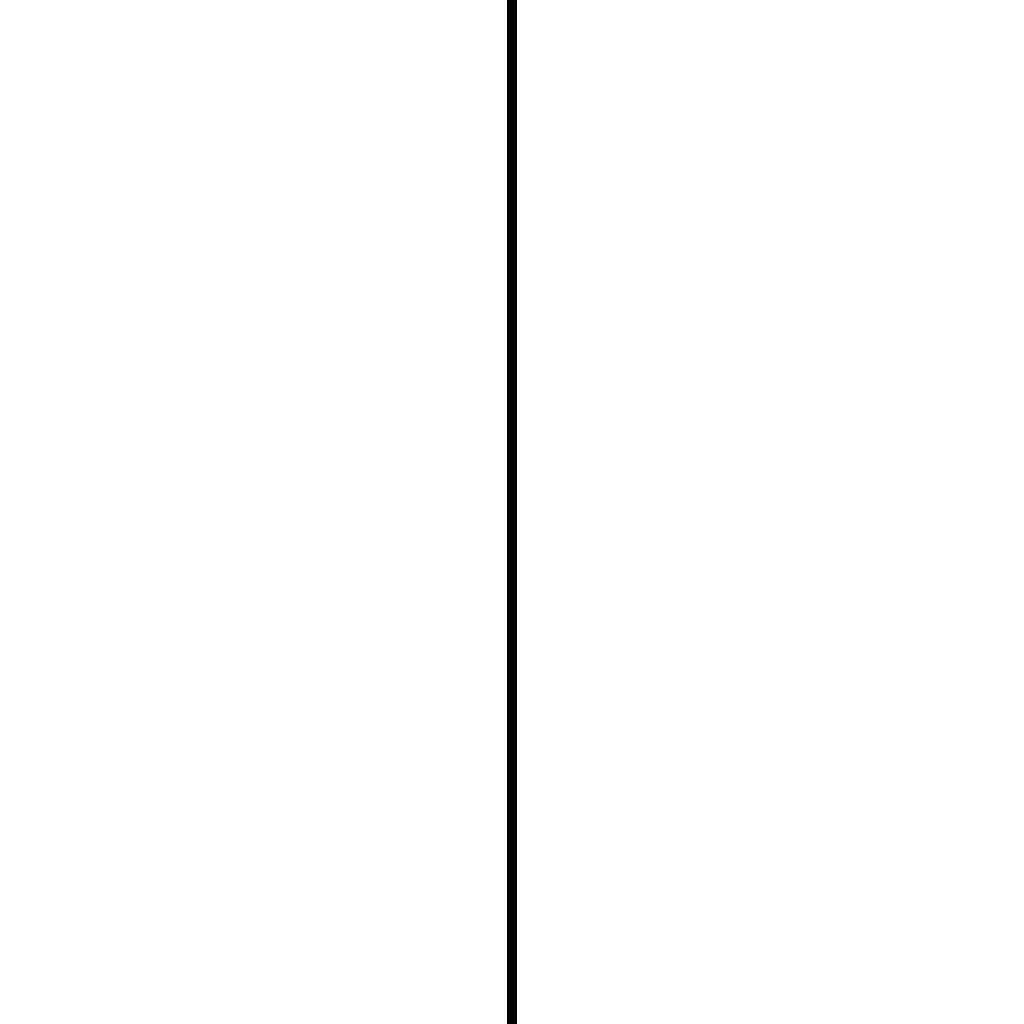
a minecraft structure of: Minecraft Creeper Man bad low quality